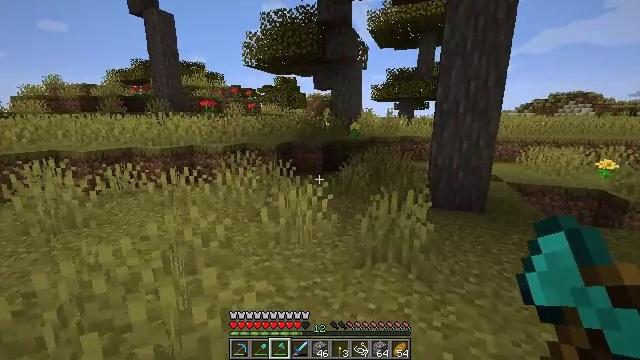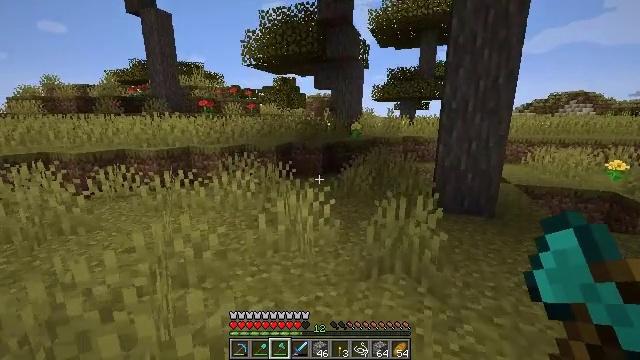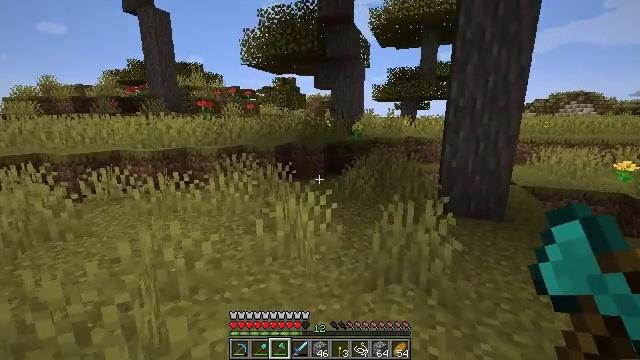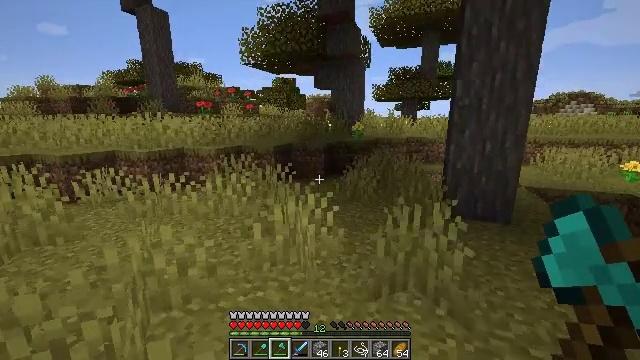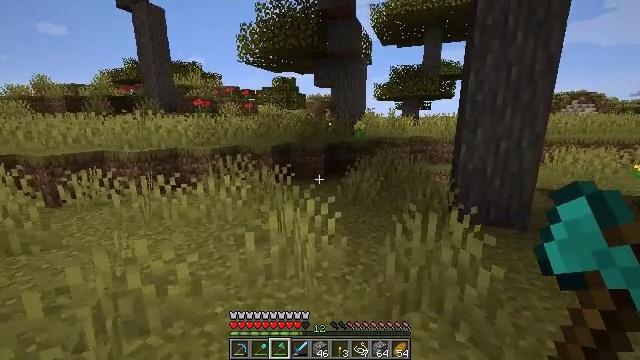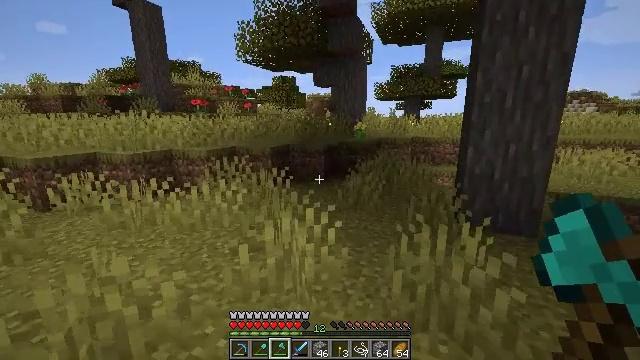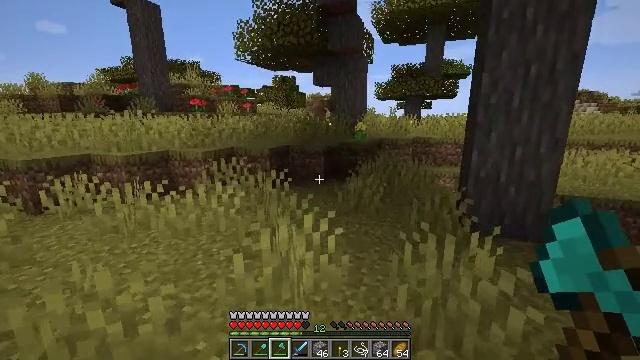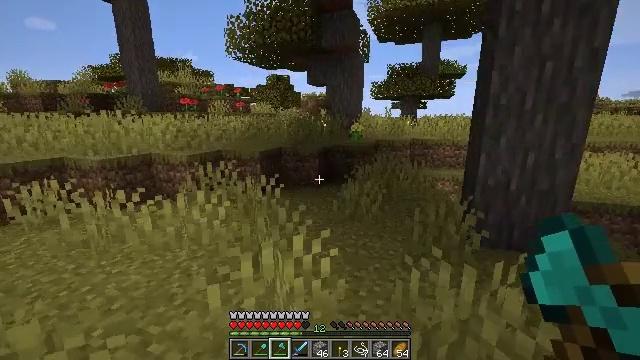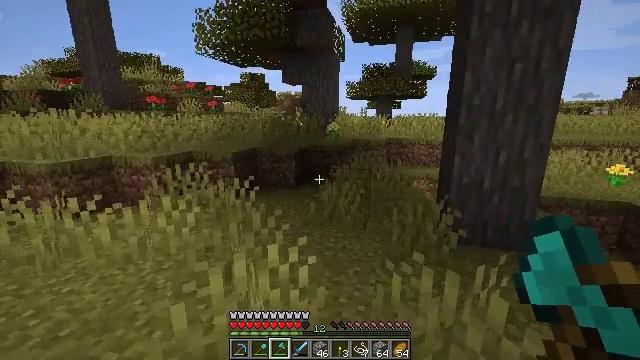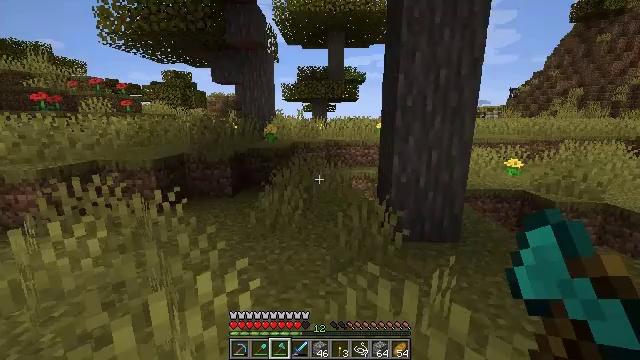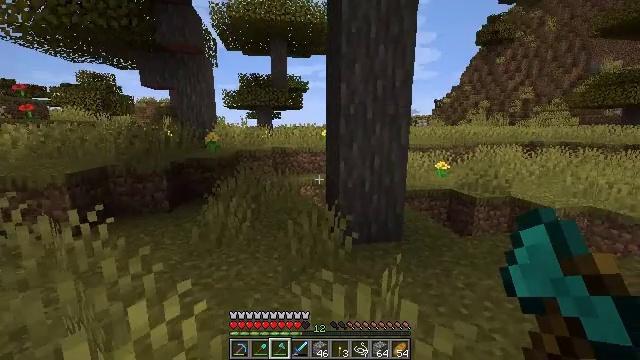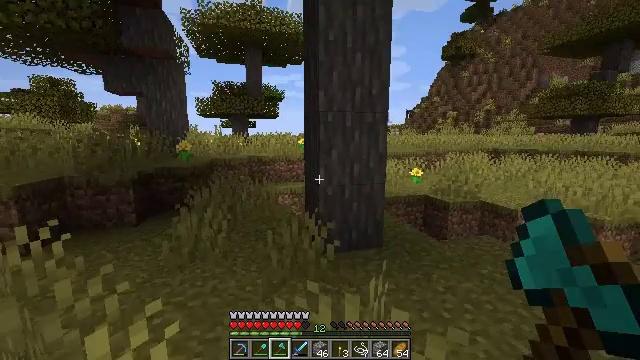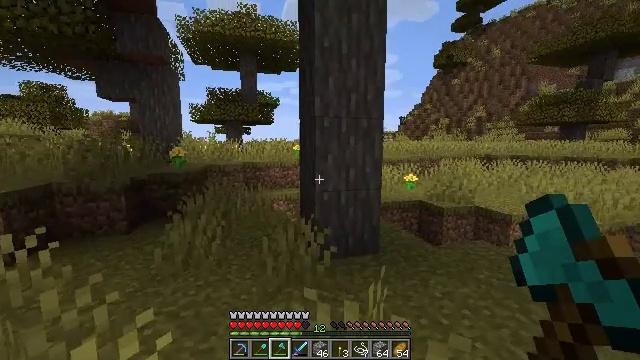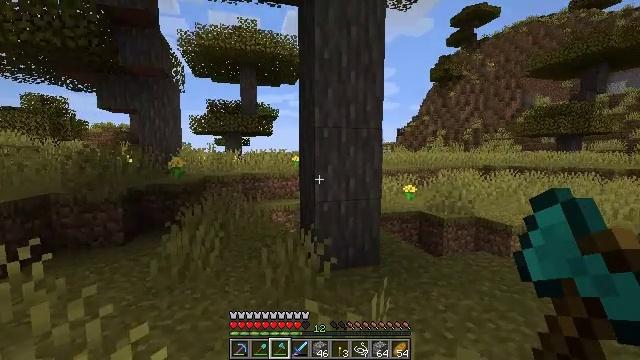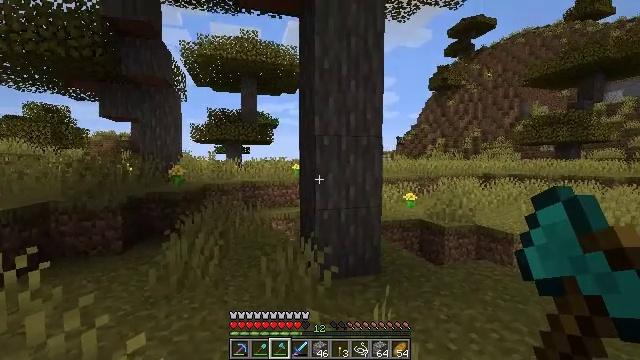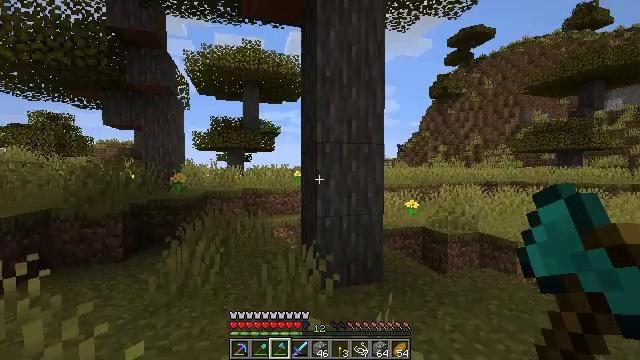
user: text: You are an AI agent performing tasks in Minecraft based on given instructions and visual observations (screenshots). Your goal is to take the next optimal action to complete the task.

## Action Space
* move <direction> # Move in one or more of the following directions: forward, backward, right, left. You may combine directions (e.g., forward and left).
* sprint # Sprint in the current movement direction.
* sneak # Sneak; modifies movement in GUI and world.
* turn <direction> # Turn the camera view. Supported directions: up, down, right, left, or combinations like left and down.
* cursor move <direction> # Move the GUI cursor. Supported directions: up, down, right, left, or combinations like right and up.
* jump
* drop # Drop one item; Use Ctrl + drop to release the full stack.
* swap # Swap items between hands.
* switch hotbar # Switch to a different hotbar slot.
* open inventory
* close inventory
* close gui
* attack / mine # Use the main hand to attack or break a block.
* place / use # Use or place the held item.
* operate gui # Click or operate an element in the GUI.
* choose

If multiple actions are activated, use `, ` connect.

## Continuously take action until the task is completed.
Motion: motion action
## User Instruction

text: Gather the acacia log for building.
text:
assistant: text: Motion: move forward
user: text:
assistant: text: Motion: move forward
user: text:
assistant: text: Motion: move forward
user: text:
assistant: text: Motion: move forward
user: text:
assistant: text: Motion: move forward
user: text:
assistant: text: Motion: move forward
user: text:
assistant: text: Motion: move forward, turn right
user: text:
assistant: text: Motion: move forward, turn right
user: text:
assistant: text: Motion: turn right
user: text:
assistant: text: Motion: turn right and up
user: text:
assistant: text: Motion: turn right and up
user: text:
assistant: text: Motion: turn right and up
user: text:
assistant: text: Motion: turn up
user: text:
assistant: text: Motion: turn up
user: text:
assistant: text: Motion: turn up
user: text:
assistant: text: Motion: turn up
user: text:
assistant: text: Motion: turn up
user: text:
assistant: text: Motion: move forward, turn up
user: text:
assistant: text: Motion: move forward
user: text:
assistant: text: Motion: move forward
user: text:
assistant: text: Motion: move forward
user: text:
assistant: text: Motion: move forward
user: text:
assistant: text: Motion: move forward, turn right and down
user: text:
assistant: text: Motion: move forward, turn right and down
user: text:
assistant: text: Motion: move forward, turn right and down
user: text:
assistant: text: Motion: move forward and move right, turn down
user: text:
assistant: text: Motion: move forward and move right, turn down
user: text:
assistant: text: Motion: move forward and move right, turn left and down
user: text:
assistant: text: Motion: move forward and move right, turn left and down
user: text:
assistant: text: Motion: move right, turn down